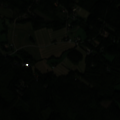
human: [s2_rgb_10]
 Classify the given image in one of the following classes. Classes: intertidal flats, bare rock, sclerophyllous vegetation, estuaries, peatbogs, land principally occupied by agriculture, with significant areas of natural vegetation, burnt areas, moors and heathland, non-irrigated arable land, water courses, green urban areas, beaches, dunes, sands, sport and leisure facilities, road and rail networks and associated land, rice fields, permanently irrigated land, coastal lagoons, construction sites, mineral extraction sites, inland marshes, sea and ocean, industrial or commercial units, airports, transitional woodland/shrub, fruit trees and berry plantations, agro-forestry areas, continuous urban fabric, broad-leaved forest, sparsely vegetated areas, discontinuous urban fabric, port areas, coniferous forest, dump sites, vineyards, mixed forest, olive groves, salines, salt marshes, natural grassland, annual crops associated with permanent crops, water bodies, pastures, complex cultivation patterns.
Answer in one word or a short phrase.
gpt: land principally occupied by agriculture, with significant areas of natural vegetation, coniferous forest, mixed forest, transitional woodland/shrub